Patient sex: F
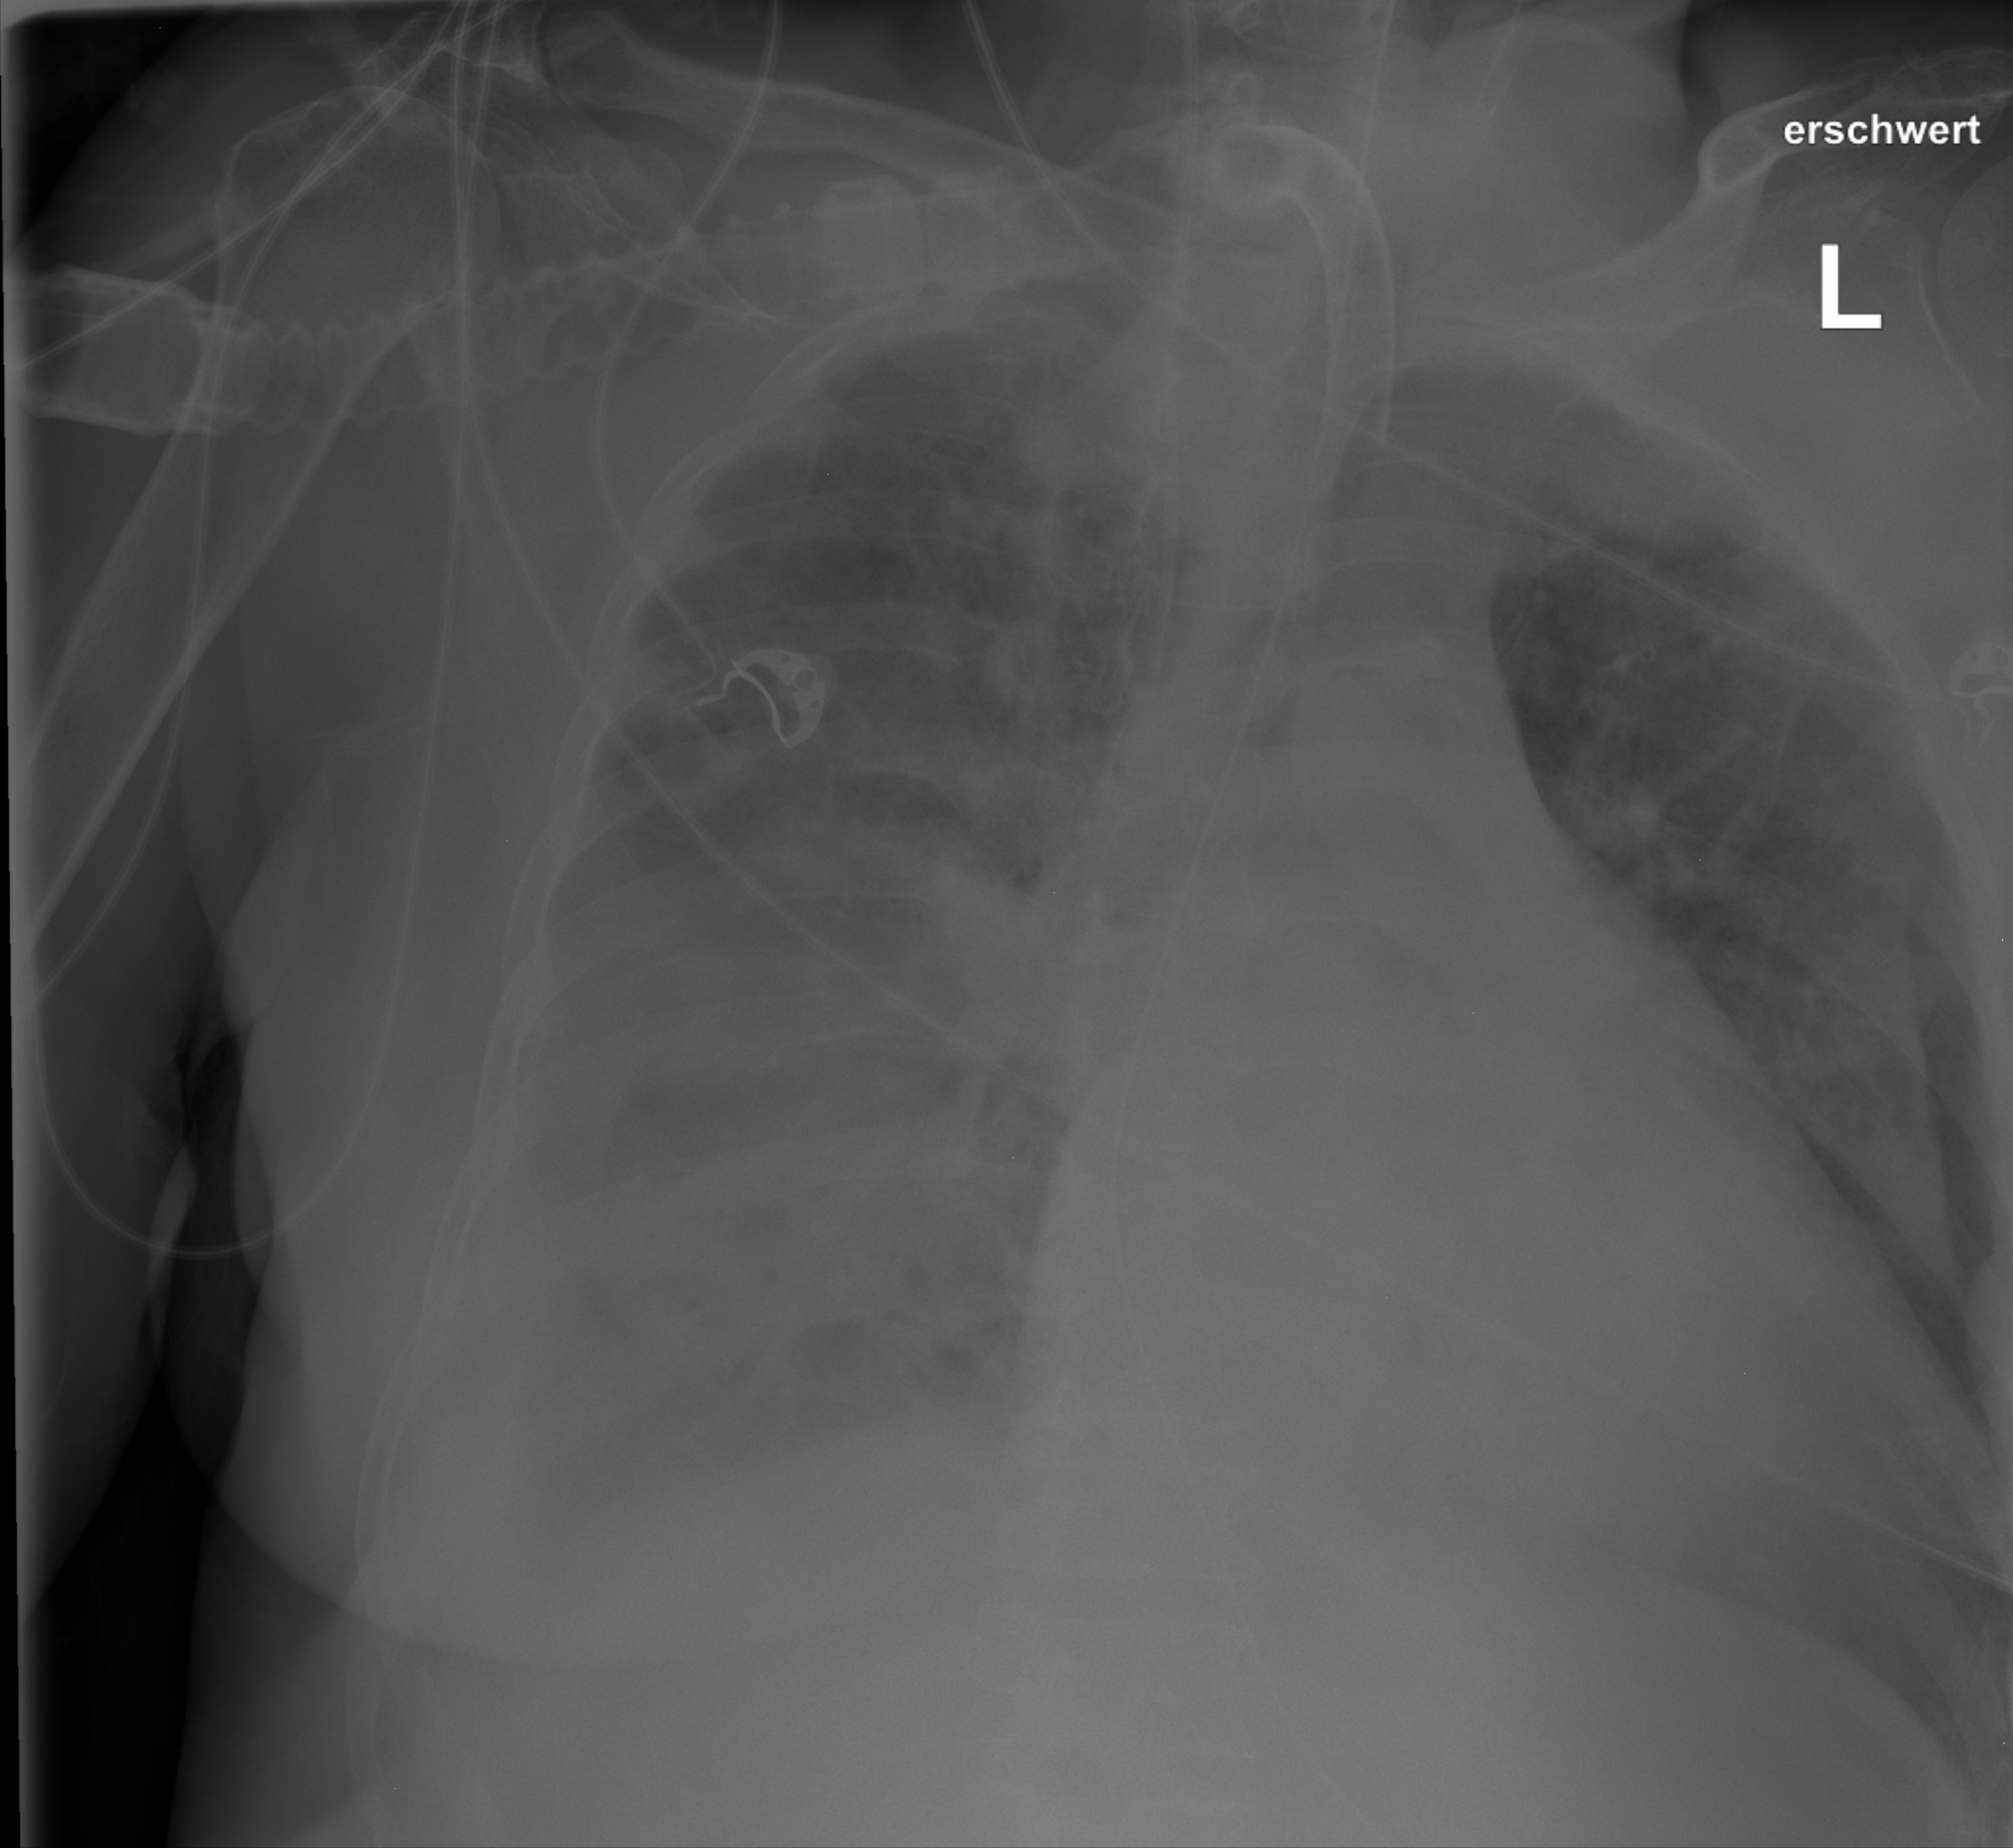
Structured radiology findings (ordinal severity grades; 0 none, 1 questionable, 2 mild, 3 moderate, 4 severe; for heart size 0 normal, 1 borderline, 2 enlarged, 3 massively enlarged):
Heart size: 1
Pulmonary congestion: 1
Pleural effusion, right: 3
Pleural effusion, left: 2
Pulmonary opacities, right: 2
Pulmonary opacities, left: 2
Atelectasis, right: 2
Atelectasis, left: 2